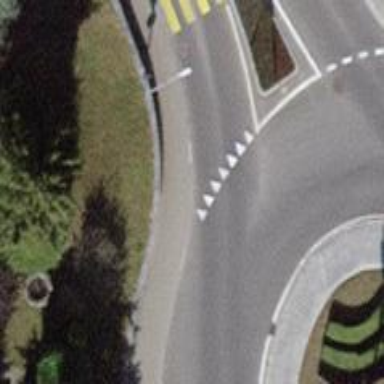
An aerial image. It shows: Road with "give way" sign.